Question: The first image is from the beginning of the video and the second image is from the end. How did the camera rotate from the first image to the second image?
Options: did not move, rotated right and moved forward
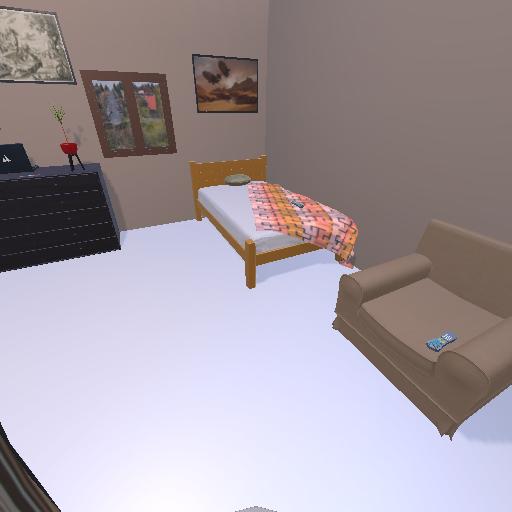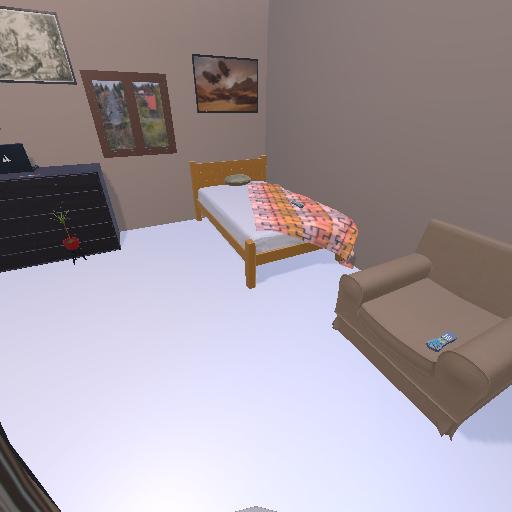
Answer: did not move